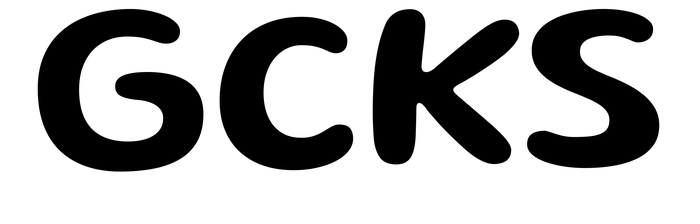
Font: Gluten_Medium